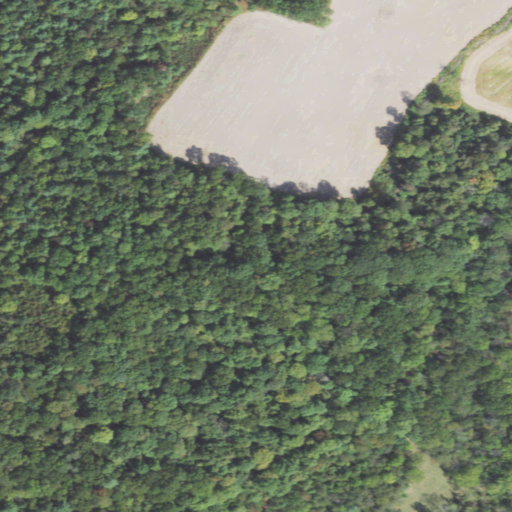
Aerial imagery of ridge(s) in Pennsylvania named Stiffler Ridge containing deciduous forest, shrub, grassland, pasture, evergreen forest, and mixed forest